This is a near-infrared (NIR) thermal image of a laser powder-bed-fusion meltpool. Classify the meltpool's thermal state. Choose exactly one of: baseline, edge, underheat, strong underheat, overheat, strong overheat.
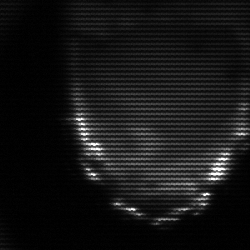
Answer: edge